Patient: sex F, age 62
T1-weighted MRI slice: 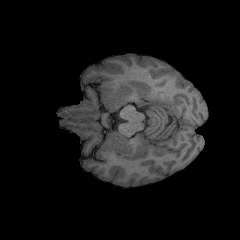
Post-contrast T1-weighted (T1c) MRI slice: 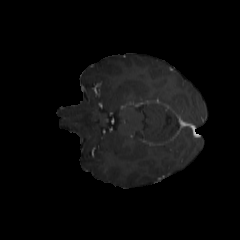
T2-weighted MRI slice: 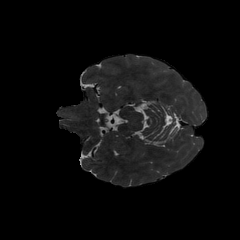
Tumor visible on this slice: no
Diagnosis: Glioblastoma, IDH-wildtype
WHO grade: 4